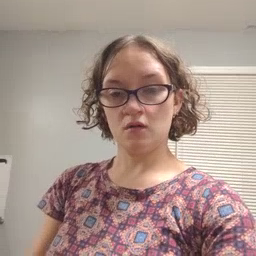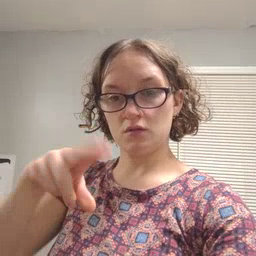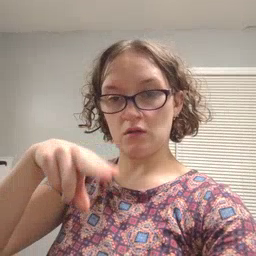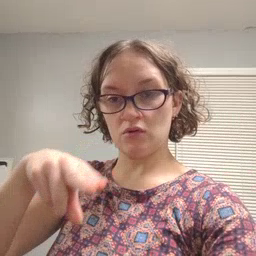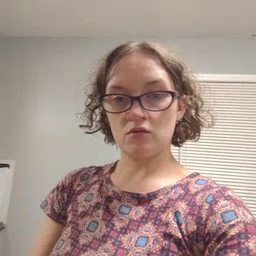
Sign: chair